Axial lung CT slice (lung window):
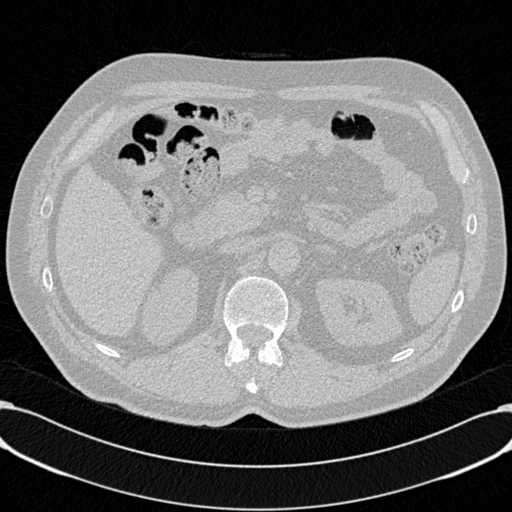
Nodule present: no